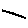
Label: car